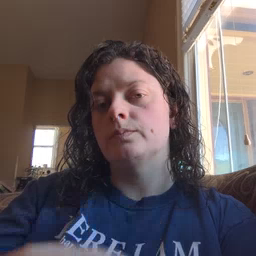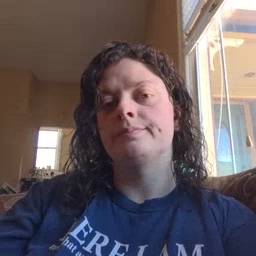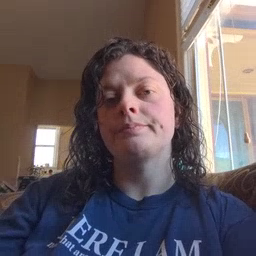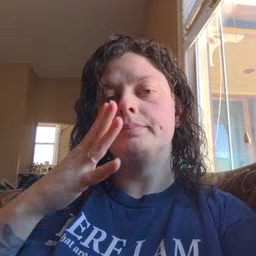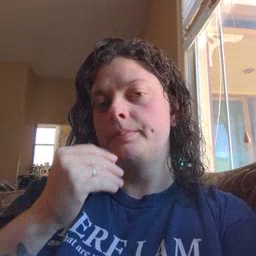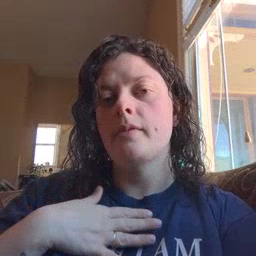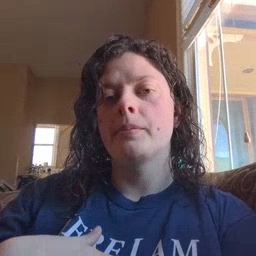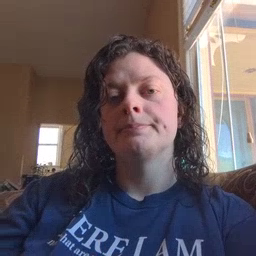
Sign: pajamas